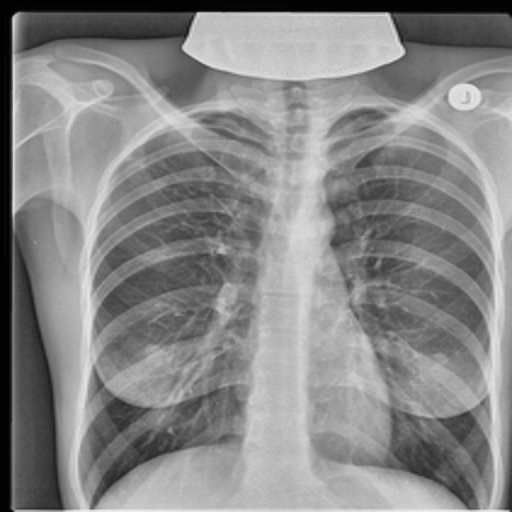
Finding: TUBERCULOSIS